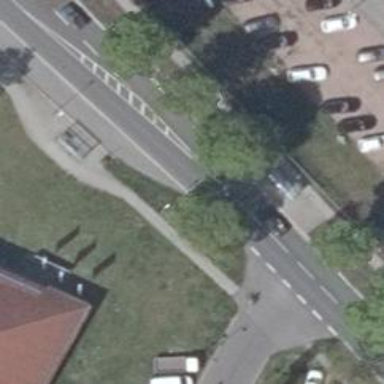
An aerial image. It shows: Public transport stop position.